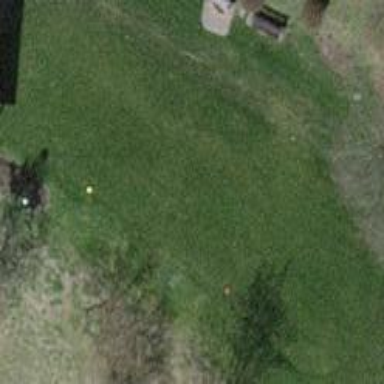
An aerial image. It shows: Golf tee on grassy land.